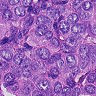
Metastatic tissue present: yes